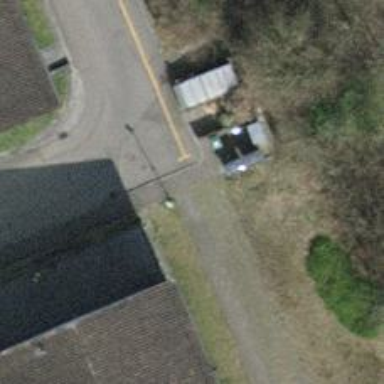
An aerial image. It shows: Bollard barrier.